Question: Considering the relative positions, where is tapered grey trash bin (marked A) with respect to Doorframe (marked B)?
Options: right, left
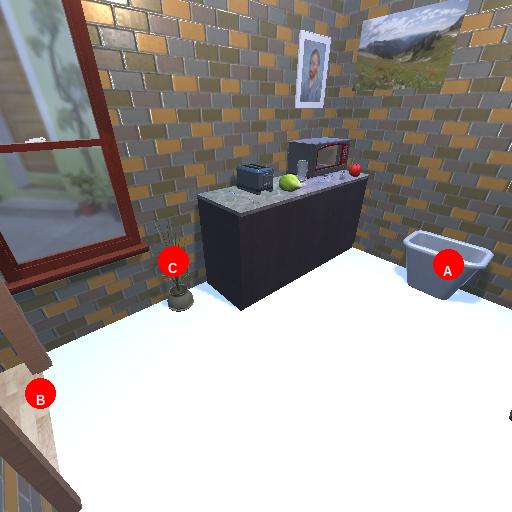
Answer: right